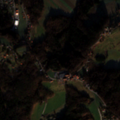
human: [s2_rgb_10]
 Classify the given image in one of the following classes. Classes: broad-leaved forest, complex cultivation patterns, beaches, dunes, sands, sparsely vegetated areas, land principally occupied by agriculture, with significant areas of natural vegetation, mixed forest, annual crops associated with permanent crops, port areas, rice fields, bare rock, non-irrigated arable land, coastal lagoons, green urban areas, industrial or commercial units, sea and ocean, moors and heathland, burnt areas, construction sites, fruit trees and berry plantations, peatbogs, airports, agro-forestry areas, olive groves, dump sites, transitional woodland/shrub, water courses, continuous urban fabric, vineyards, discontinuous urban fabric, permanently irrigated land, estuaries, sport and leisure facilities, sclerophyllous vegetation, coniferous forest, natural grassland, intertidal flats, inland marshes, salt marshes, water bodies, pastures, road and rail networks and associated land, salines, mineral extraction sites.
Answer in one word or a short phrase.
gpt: discontinuous urban fabric, pastures, complex cultivation patterns, mixed forest